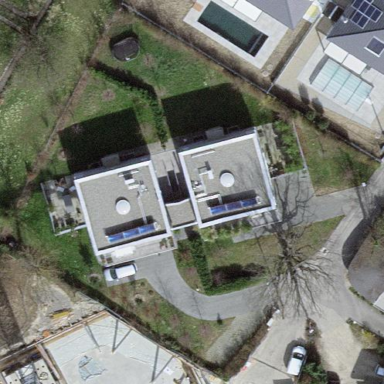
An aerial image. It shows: Garden enclosed by fence.